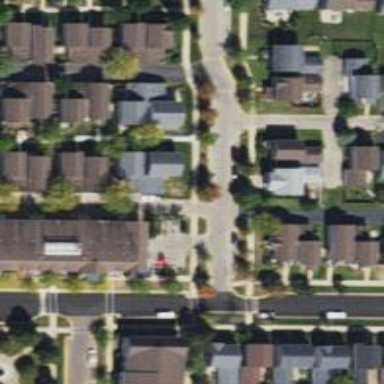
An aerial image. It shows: Alley classified as service road.